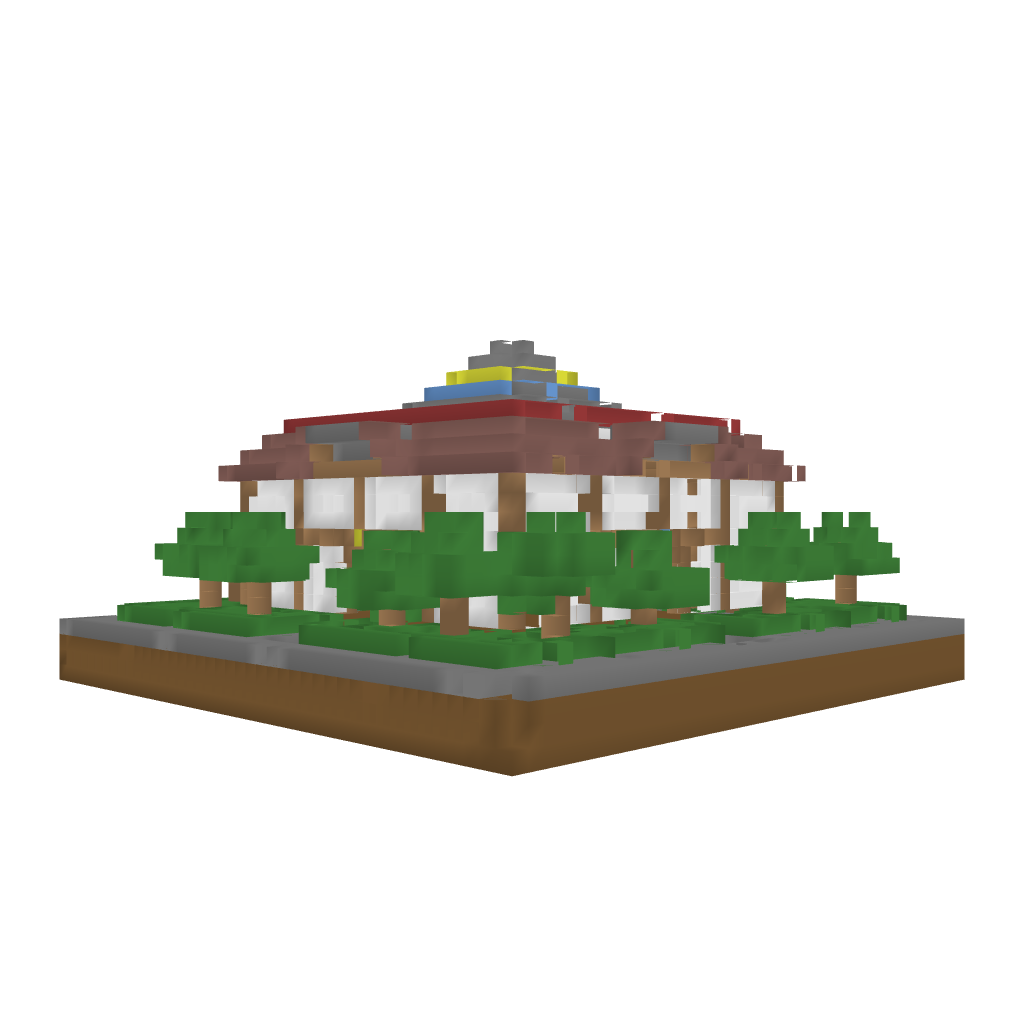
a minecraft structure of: FiretopGames Submission good quality